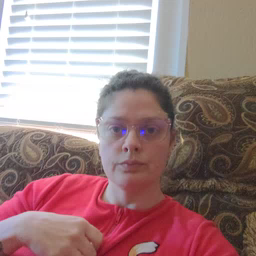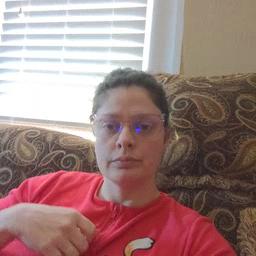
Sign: time